Question: Basicly I have the following structure in my app:

It would be straightforward to implement such a structure without the abstract class 'ProjectItem', but in this case I don't know how to implement this.
The abstract class 'ProjectItem' needs a 'CREATOR' as it should be parcelable. (like
'in.readTypedList(mProjectItems, ProjectItem.CREATOR);' within the constructor Project(Parcel in))
But in fact, the 'CREATOR' can only be implemented in its derived classes for logical reasons.
So, how to implement this structure in order to keep the class 'Project' parcelable??
This is what one of the constructors of 'Project' looks like:
'''
private Project(Parcel in) {
in.readTypedList(mProjectItems, ProjectItem.CREATOR);
}
'''
But as I already said, 'ProjectItem' shouldn't have to implement a 'CREATOR'
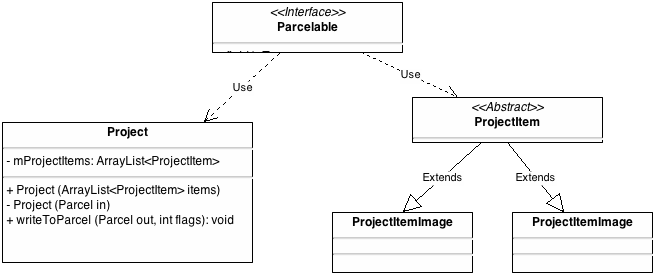
Answer: The selected answer (from evertvandenbruel's post) has a bug in it. The correct code must account for parceling when just one of the subclasses is being parceled, not just a list of the superclass objects.
All the other code should be the same, the key is that you MUST read in the type variable in ALL creators (see code below). Otherwise there will be issues with the ordering when trying to unparcel a subclass object
Ex:
'''
package com.example.parcelable_example.model;
import android.os.Parcel;
import android.os.Parcelable;
public class Cat extends Animal{
public Cat(String name){
super(name, "Cat");
}
public int describeContents() {
return 0;
}
public void writeToParcel(Parcel dest, int flags) {
dest.writeString(getType());
super.writeToParcel(dest, flags);
}
public Cat(Parcel source) {
super(source);
}
public static final Parcelable.Creator<Cat> CREATOR = new Parcelable.Creator<Cat>() {
public Cat createFromParcel(Parcel in) {
/** DO NOT FORGET THIS!!! **/
type = in.readString();
return new Cat(in);
}
public Cat[] newArray(int size) {
return new Cat[size];
}
};
}
'''